Interaction volume radius: 10 \u00c5
Interaction volume height: 20 \u00c5
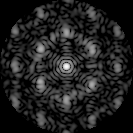
Disorder parameter: 0.5829